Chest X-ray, AP view. Patient: 54 years old, sex F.
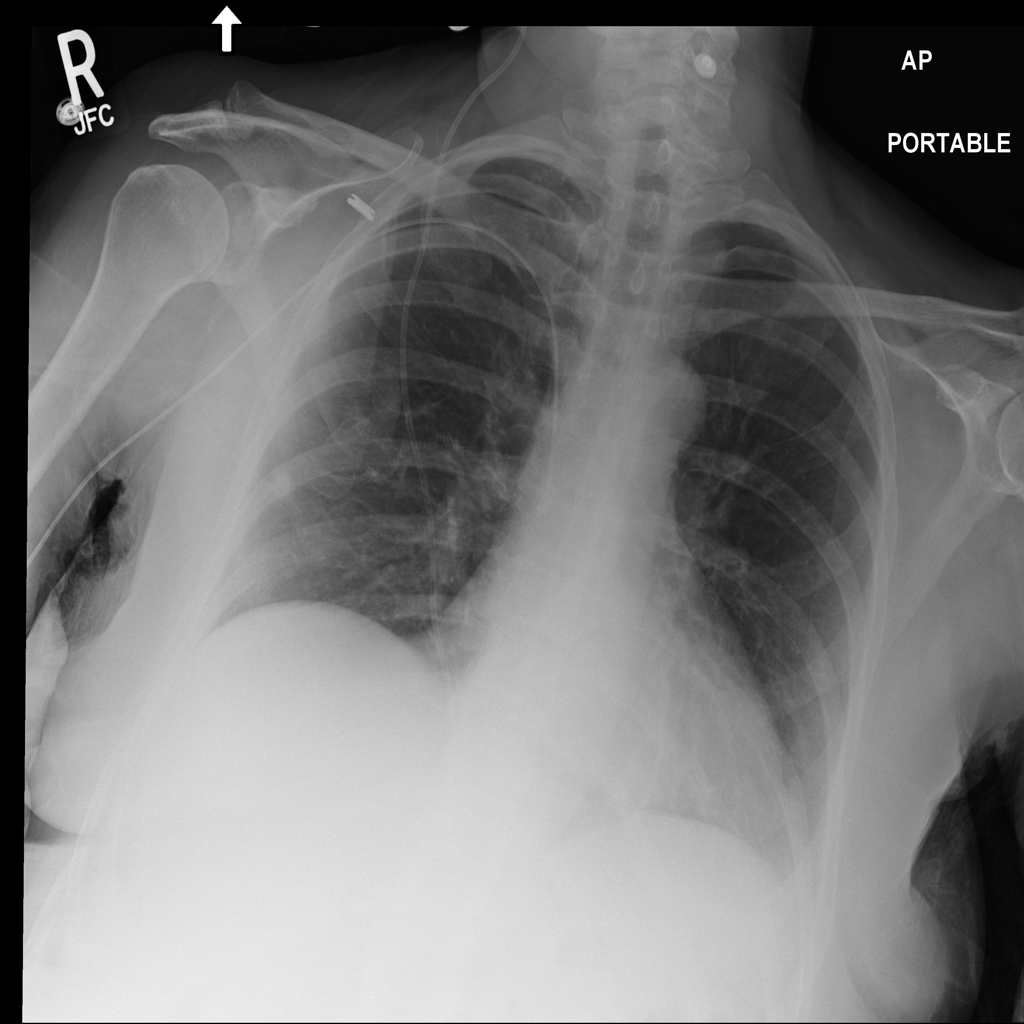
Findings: No Finding